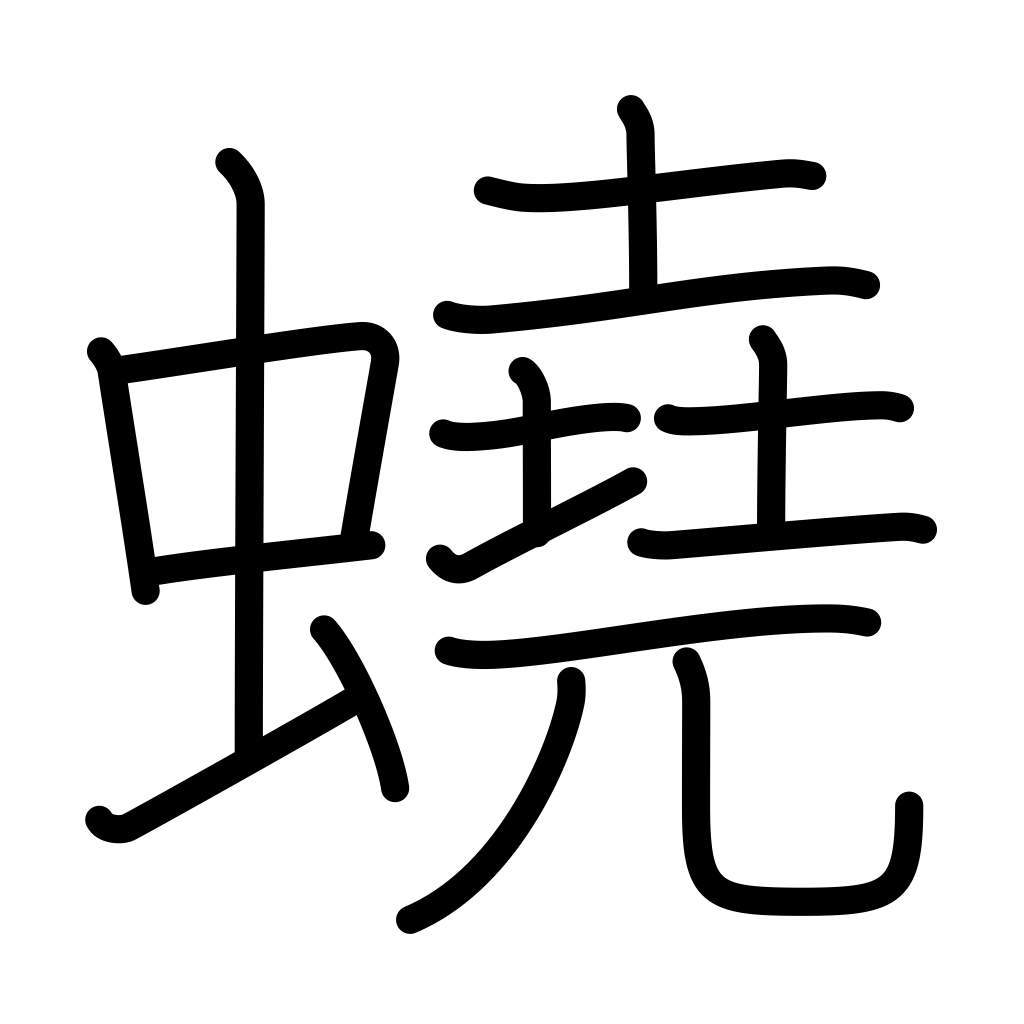
Meaning: intestinal worm